Field crop: tomato
Growth stage: 2
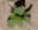
Species: solanum